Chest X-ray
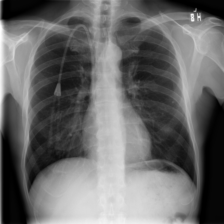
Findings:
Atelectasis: negative
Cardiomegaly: negative
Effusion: negative
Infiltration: negative
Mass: negative
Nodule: negative
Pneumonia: negative
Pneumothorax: negative
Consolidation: negative
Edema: negative
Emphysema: negative
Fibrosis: negative
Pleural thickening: negative
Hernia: negative